Field crop: tomato
Growth stage: 1
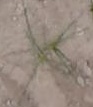
Species: cyperus